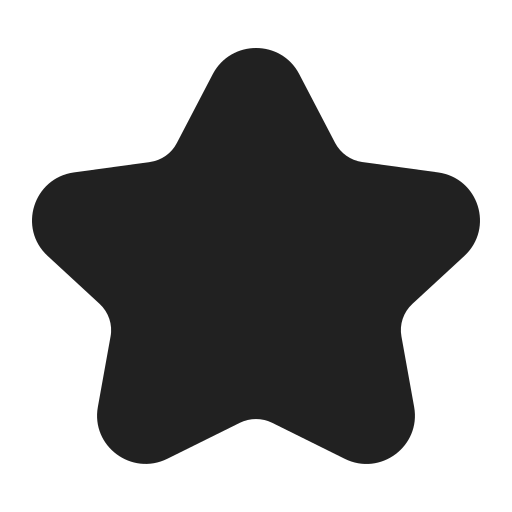
star high contrast